Question: I want to make a site with this graphics, but my problem is the curve, I don't want to create an image of the curve because the layout is resizable in base of resolution ad because I have to make some transition inside.
Is possible with jQuery or css 3 to make a layout like this?
I know about radius border etc, but like this I don't know how to do. Is possible?The background is white but in the left and int he right I have some div with nes and rss for example. (note: there are shadow on the border left and right of the curve

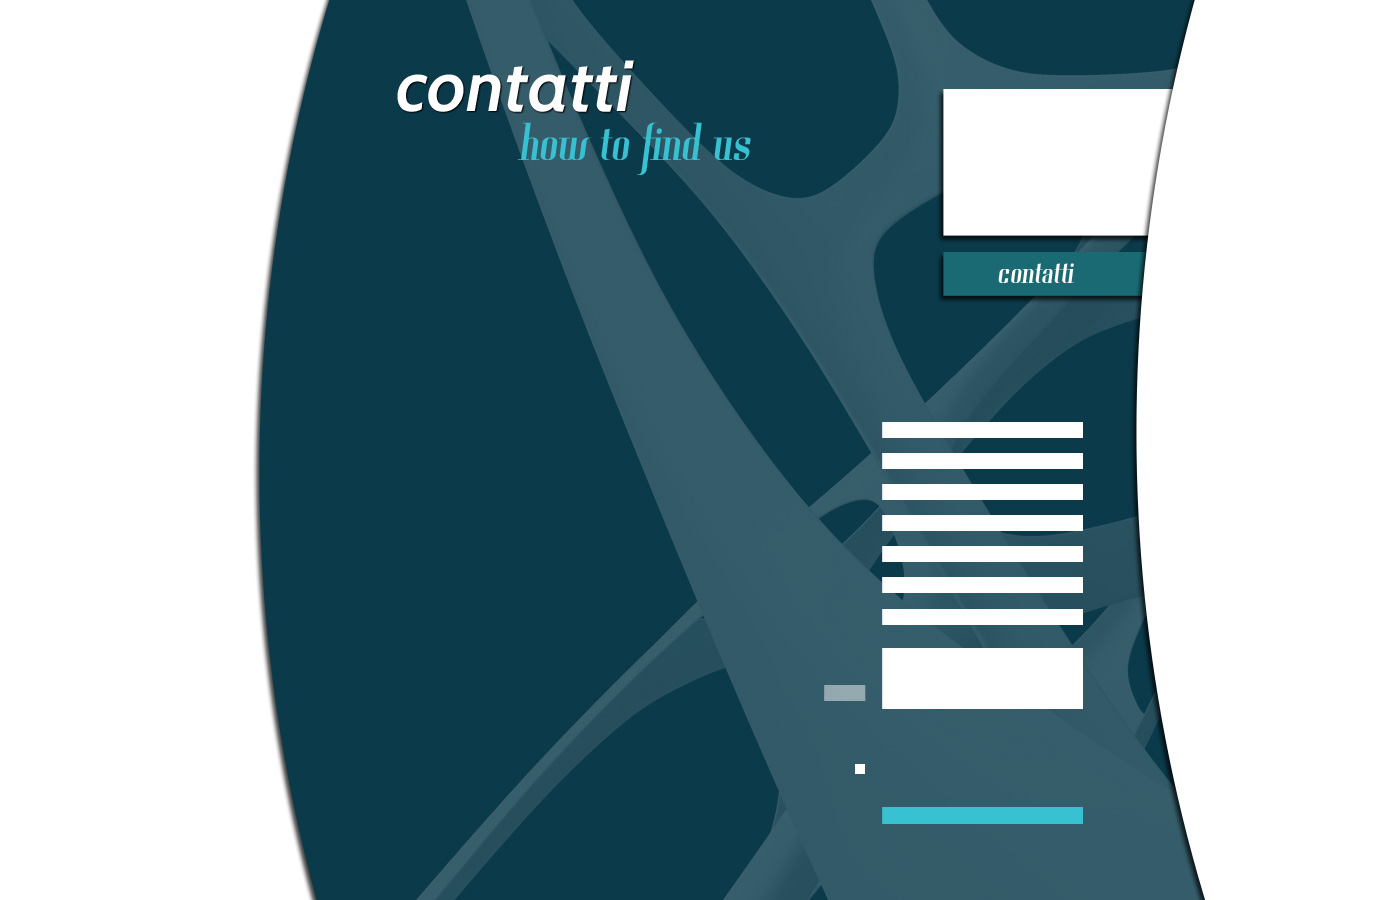
Answer: Ok I played around with Kyle's solution and managed to get something
Fiddle : <URL>
'''
div
{
height: 500px;
width: 200px;
background: #ccc;
border-radius: 50px 0px 0px 50px / 250px 0px 0px 250px;
}
div:after {
background-color: white;
border-radius: 50px 0 0 50px / 250px 0 0 250px;
content: "";
display: block;
height: 498px;
position: relative;
right: -154px;
width: 138px;
}
'''